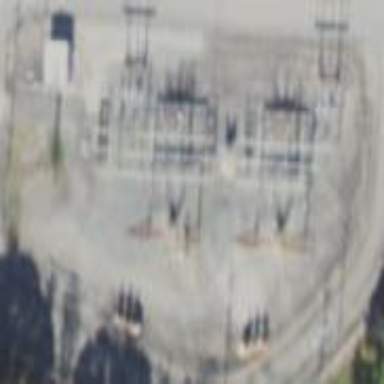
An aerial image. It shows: Outdoor power substation at the transmission level.